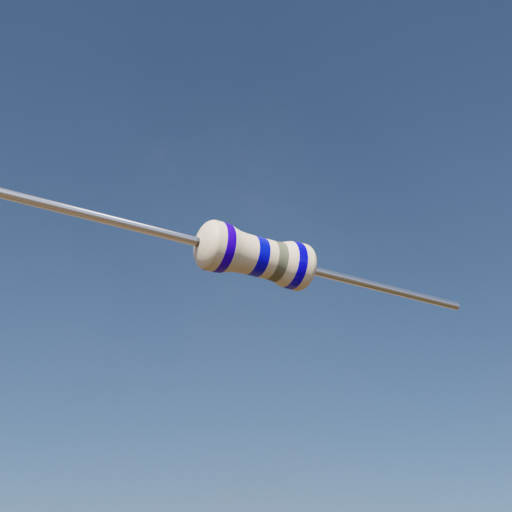
Resistor colour bands (in order): blue, blue, gray, blue